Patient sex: M
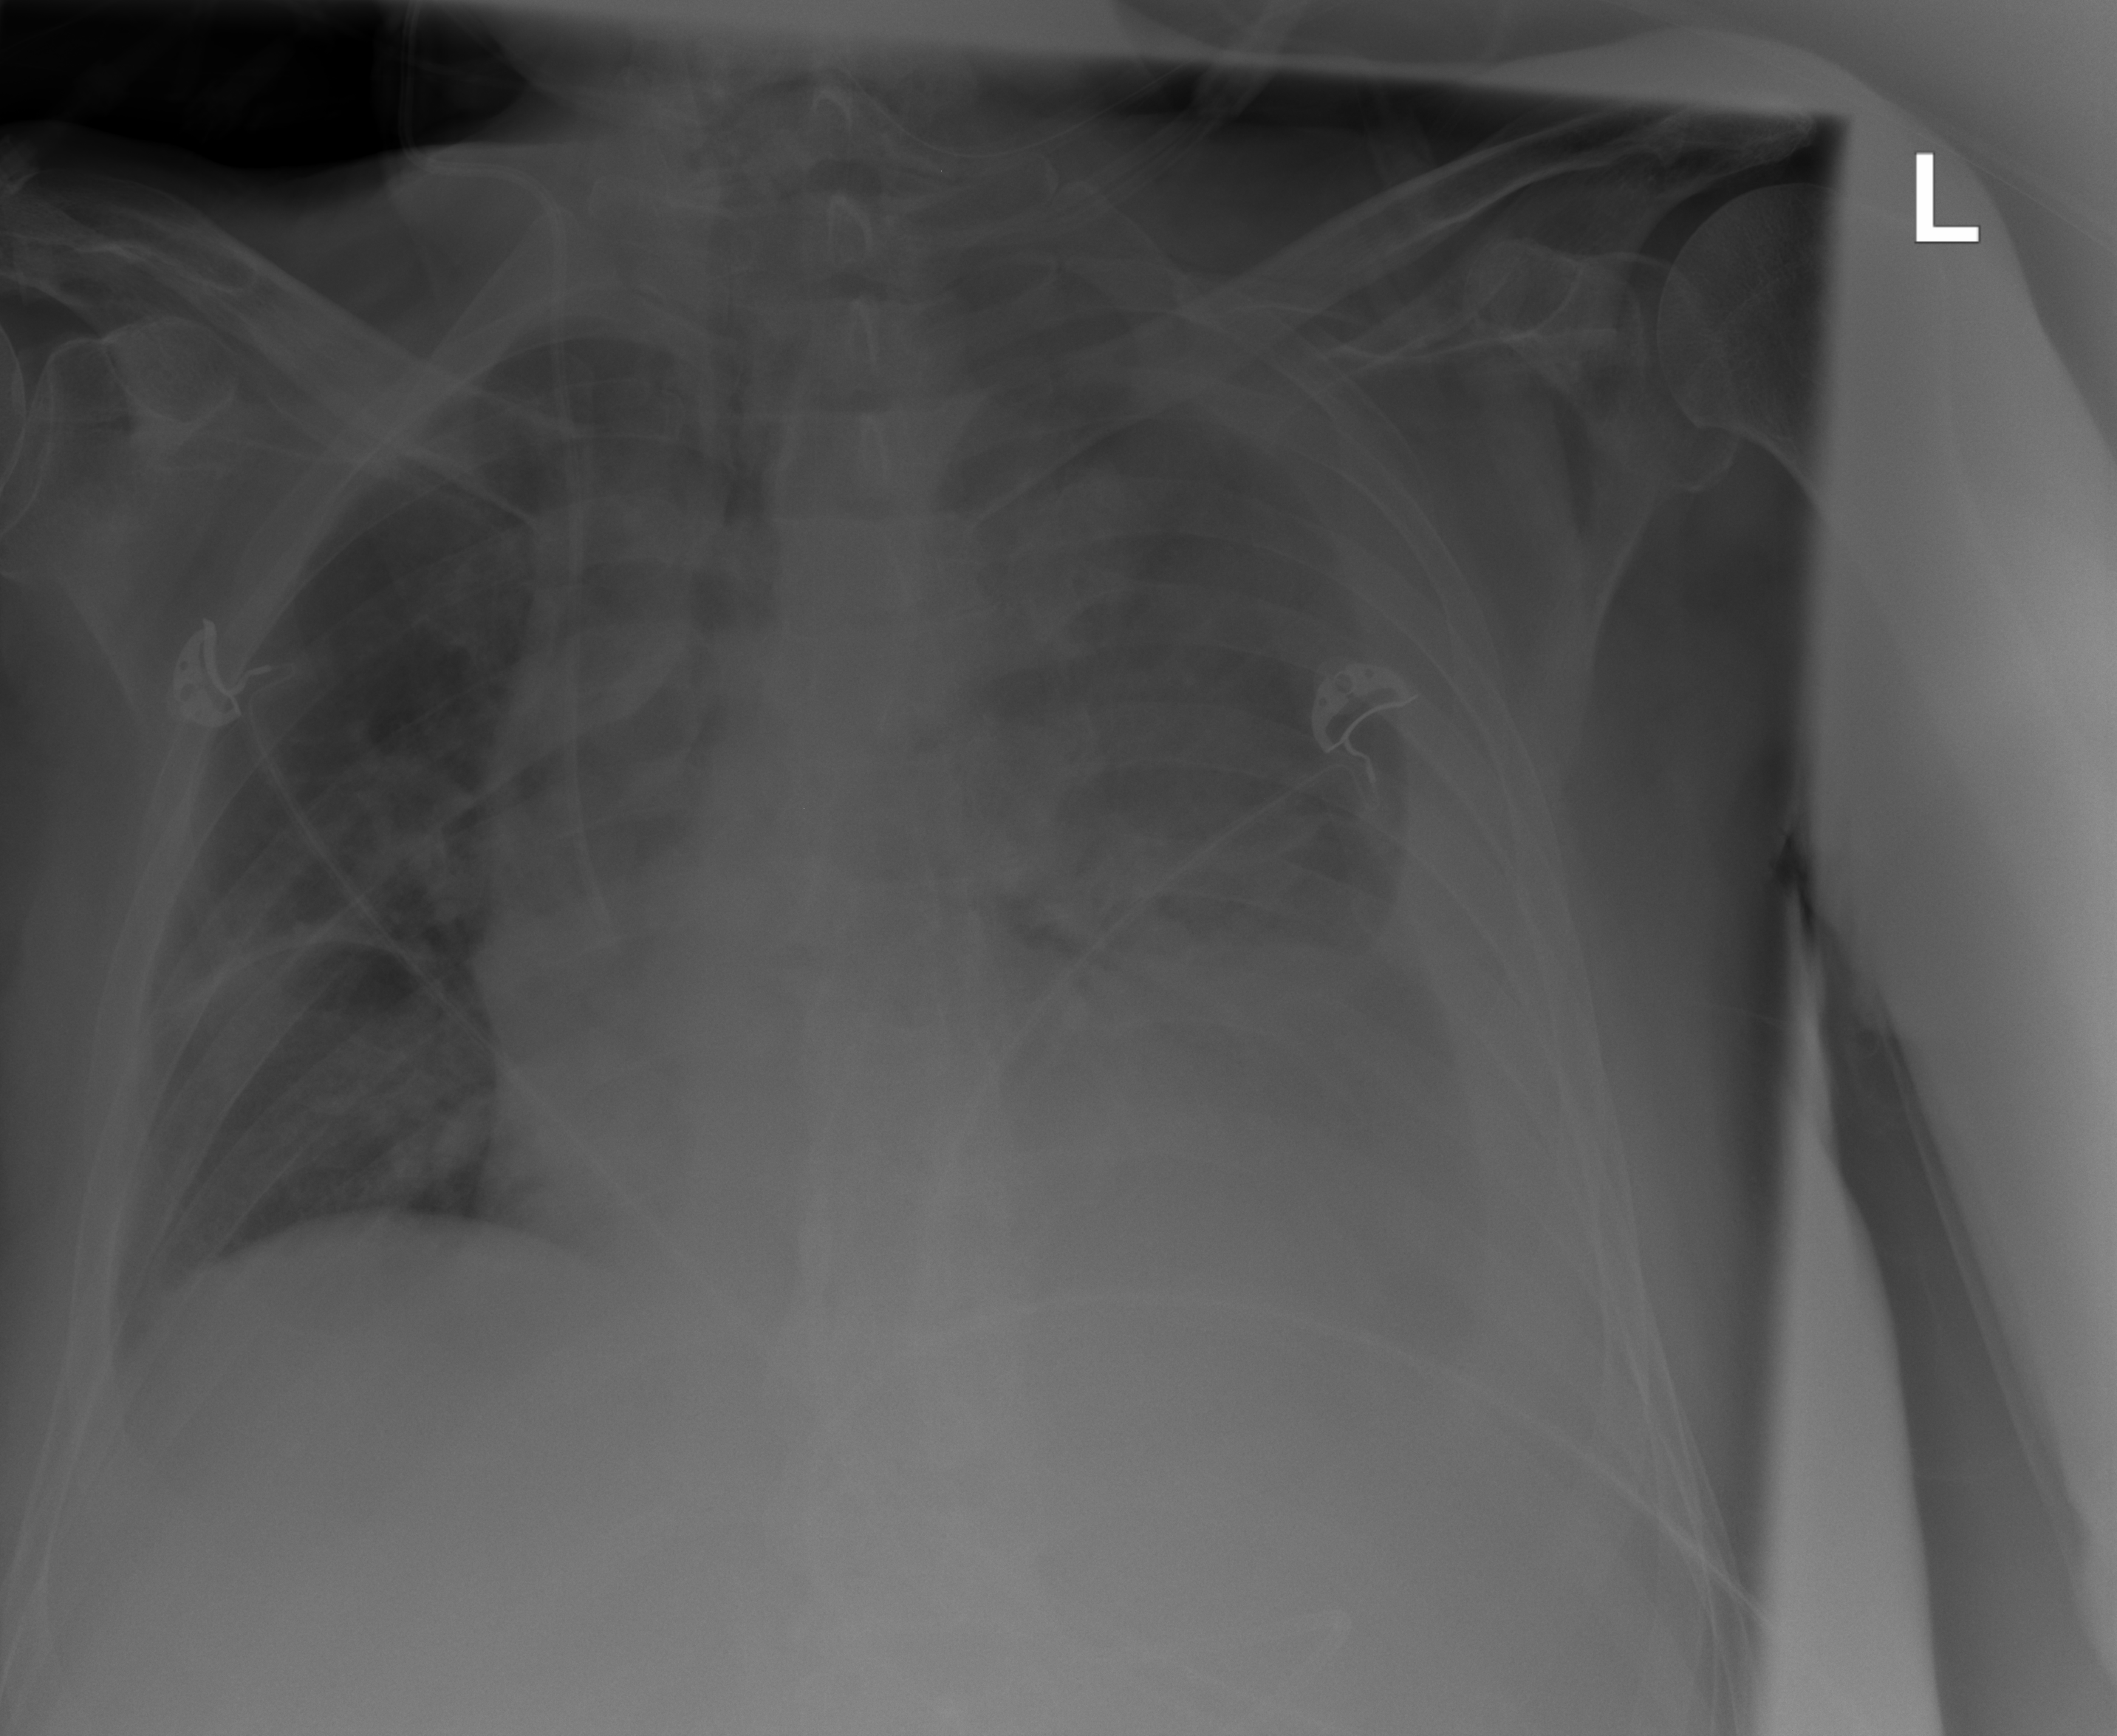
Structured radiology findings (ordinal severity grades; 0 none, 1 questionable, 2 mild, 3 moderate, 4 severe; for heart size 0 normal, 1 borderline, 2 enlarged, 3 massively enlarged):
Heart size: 2
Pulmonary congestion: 0
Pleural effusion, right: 0
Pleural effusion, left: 3
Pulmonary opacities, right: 1
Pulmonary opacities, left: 1
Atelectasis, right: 2
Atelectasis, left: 2